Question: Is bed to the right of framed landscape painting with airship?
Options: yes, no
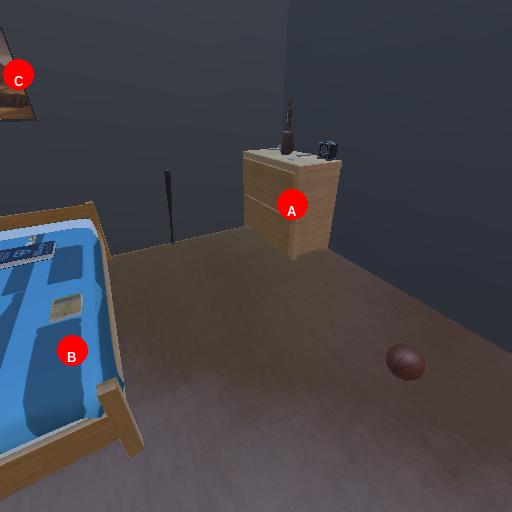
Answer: yes